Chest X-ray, AP view. Patient: 62 years old, sex F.
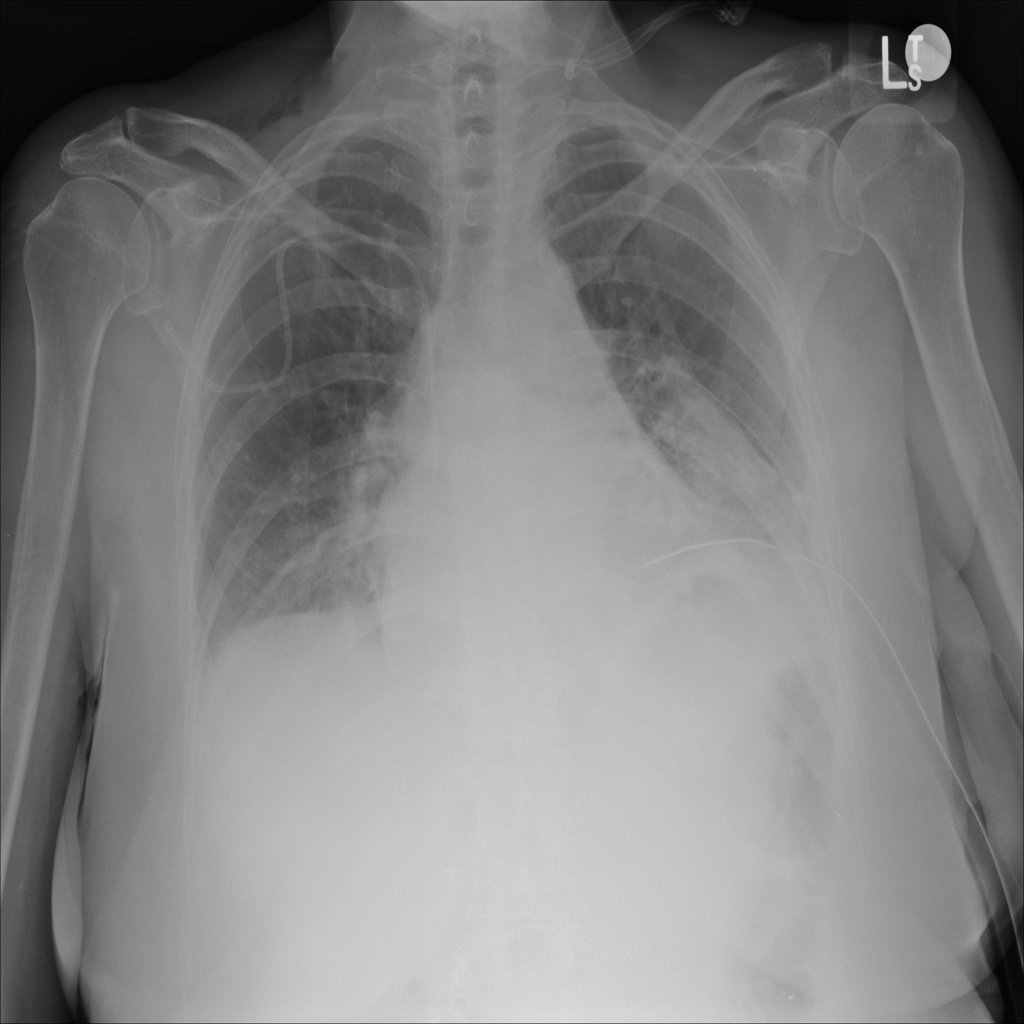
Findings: Consolidation